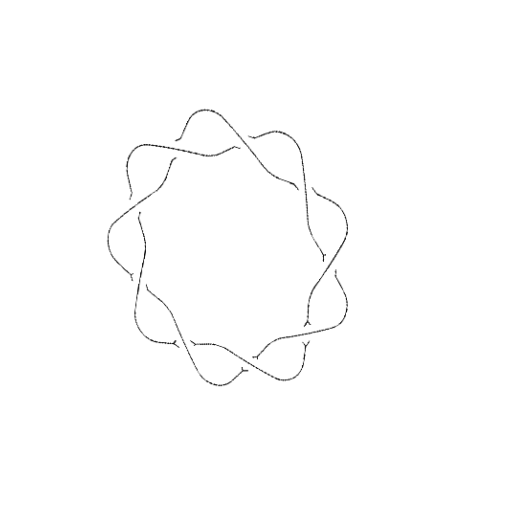
Crossing number: 9